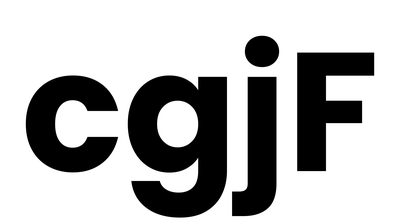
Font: Poppins-Bold